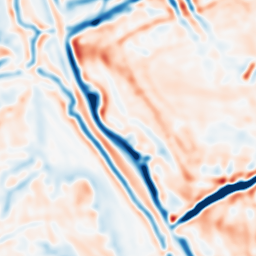
Category: multiscale
Decomposition family: dog
Decomposition parameters: sigma_low: 3
sigma_high: 5
Upsampling method: quintic
Upsampling parameters: scale: 8
Upsampling scale: 8